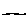
Label: line